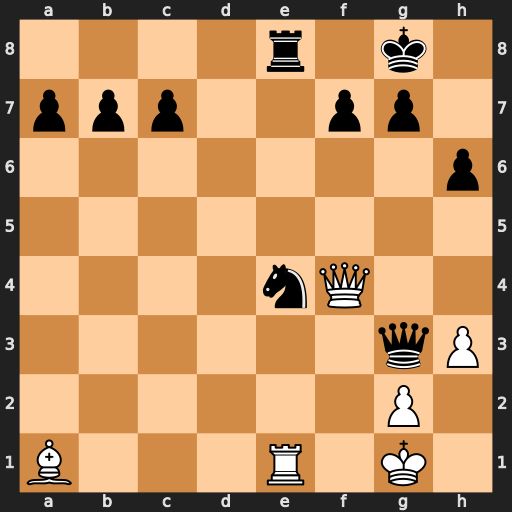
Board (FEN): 4r1k1/ppp2pp1/7p/8/4nQ2/6qP/6P1/B3R1K1
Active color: w
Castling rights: -
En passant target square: -
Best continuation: Qxg3 Nxg3 Rxe8+